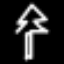
Label: palm tree